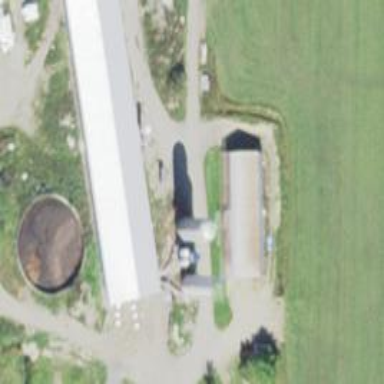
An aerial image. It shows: Silo.